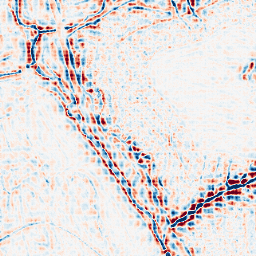
Category: wavelet
Decomposition family: wavelet_dwt
Decomposition parameters: wavelet: db8
level: 3
Upsampling method: sinc_hamming
Upsampling parameters: scale: 8
kernel_size: 8
Upsampling scale: 8